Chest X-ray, PA view. Patient: 55 years old, sex F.
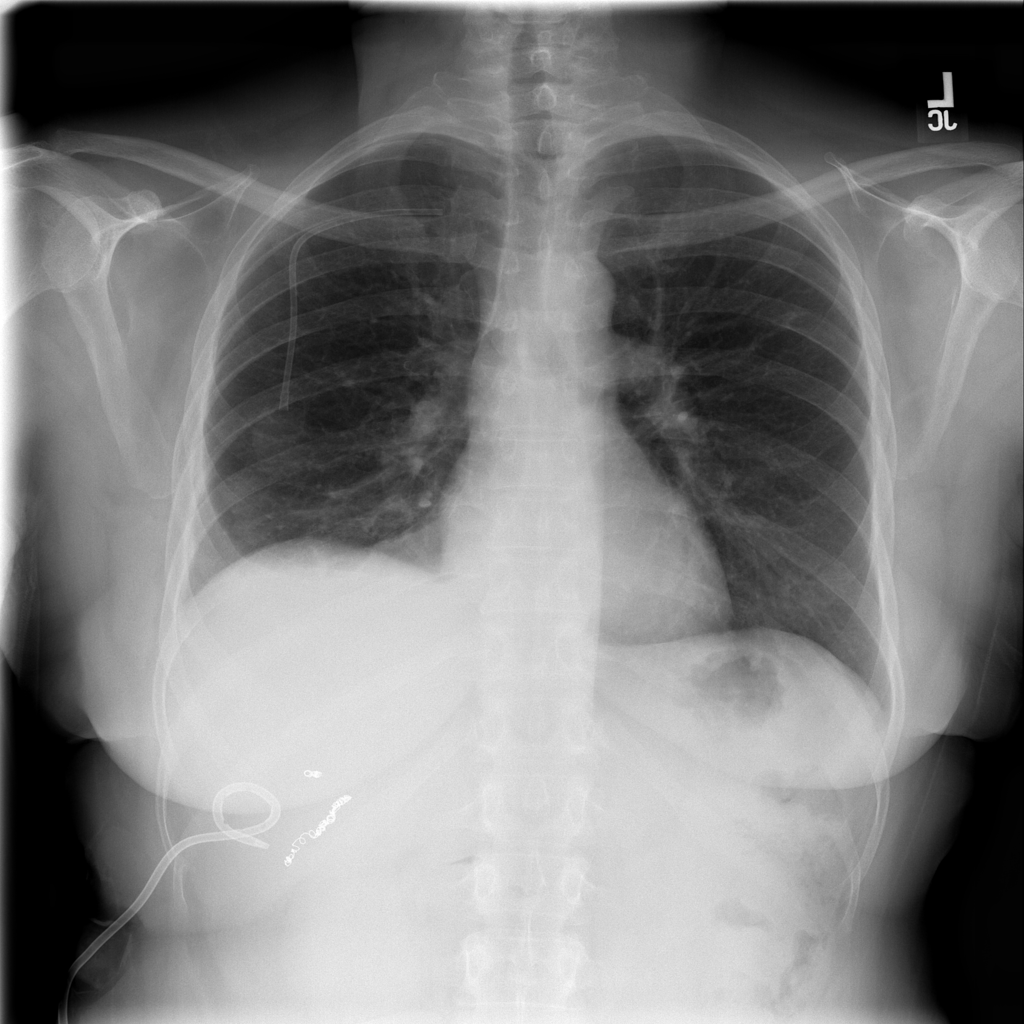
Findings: No Finding